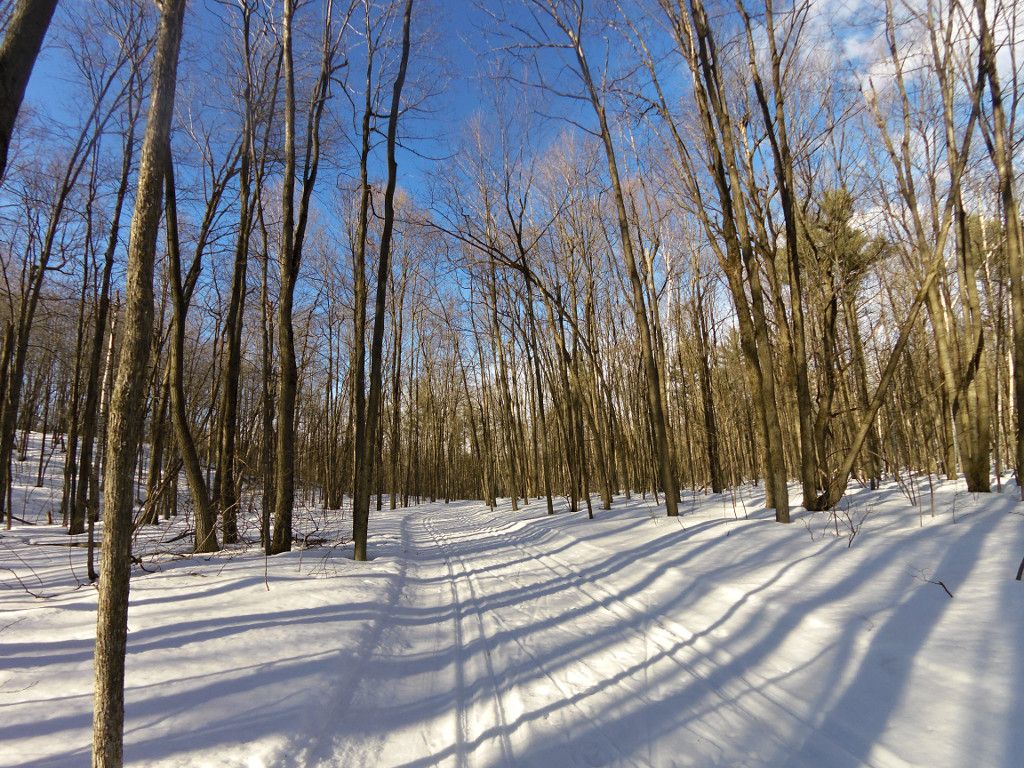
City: ottawa-gatineau